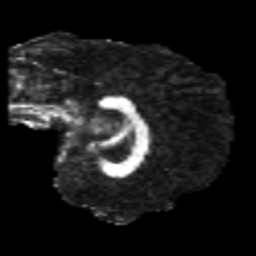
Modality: FA
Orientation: sagittal
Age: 23
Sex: female
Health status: healthy
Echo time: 0.074 s